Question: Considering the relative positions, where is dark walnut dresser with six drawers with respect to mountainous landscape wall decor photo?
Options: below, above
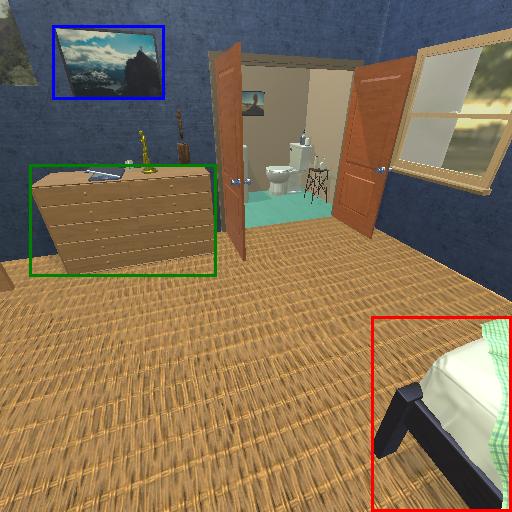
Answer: below